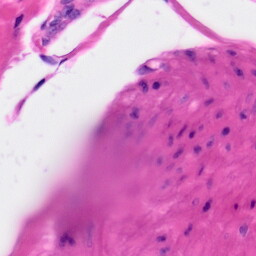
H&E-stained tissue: Skin